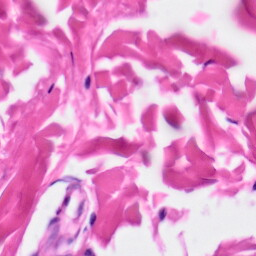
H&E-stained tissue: Skin